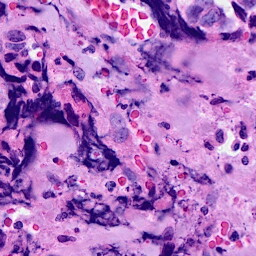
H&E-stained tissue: Breast